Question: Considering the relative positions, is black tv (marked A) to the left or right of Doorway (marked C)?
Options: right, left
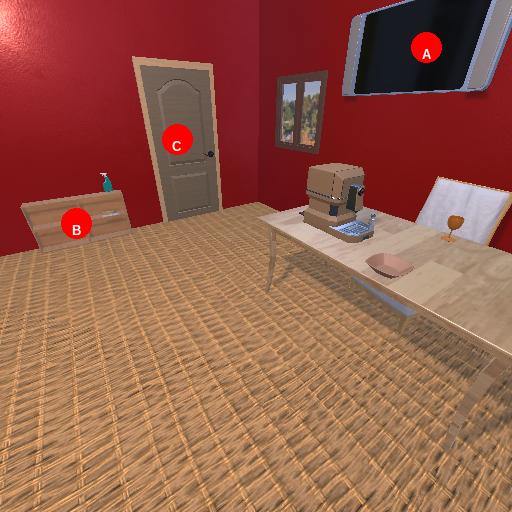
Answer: right